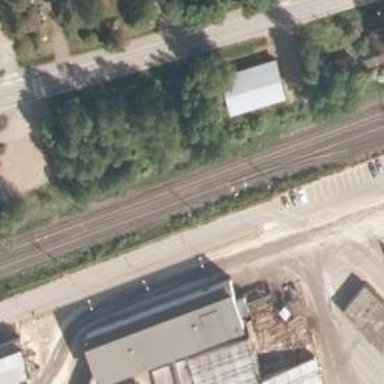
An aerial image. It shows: Railway with continuous electrified contact line.